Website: home-depot
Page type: account-dashboard
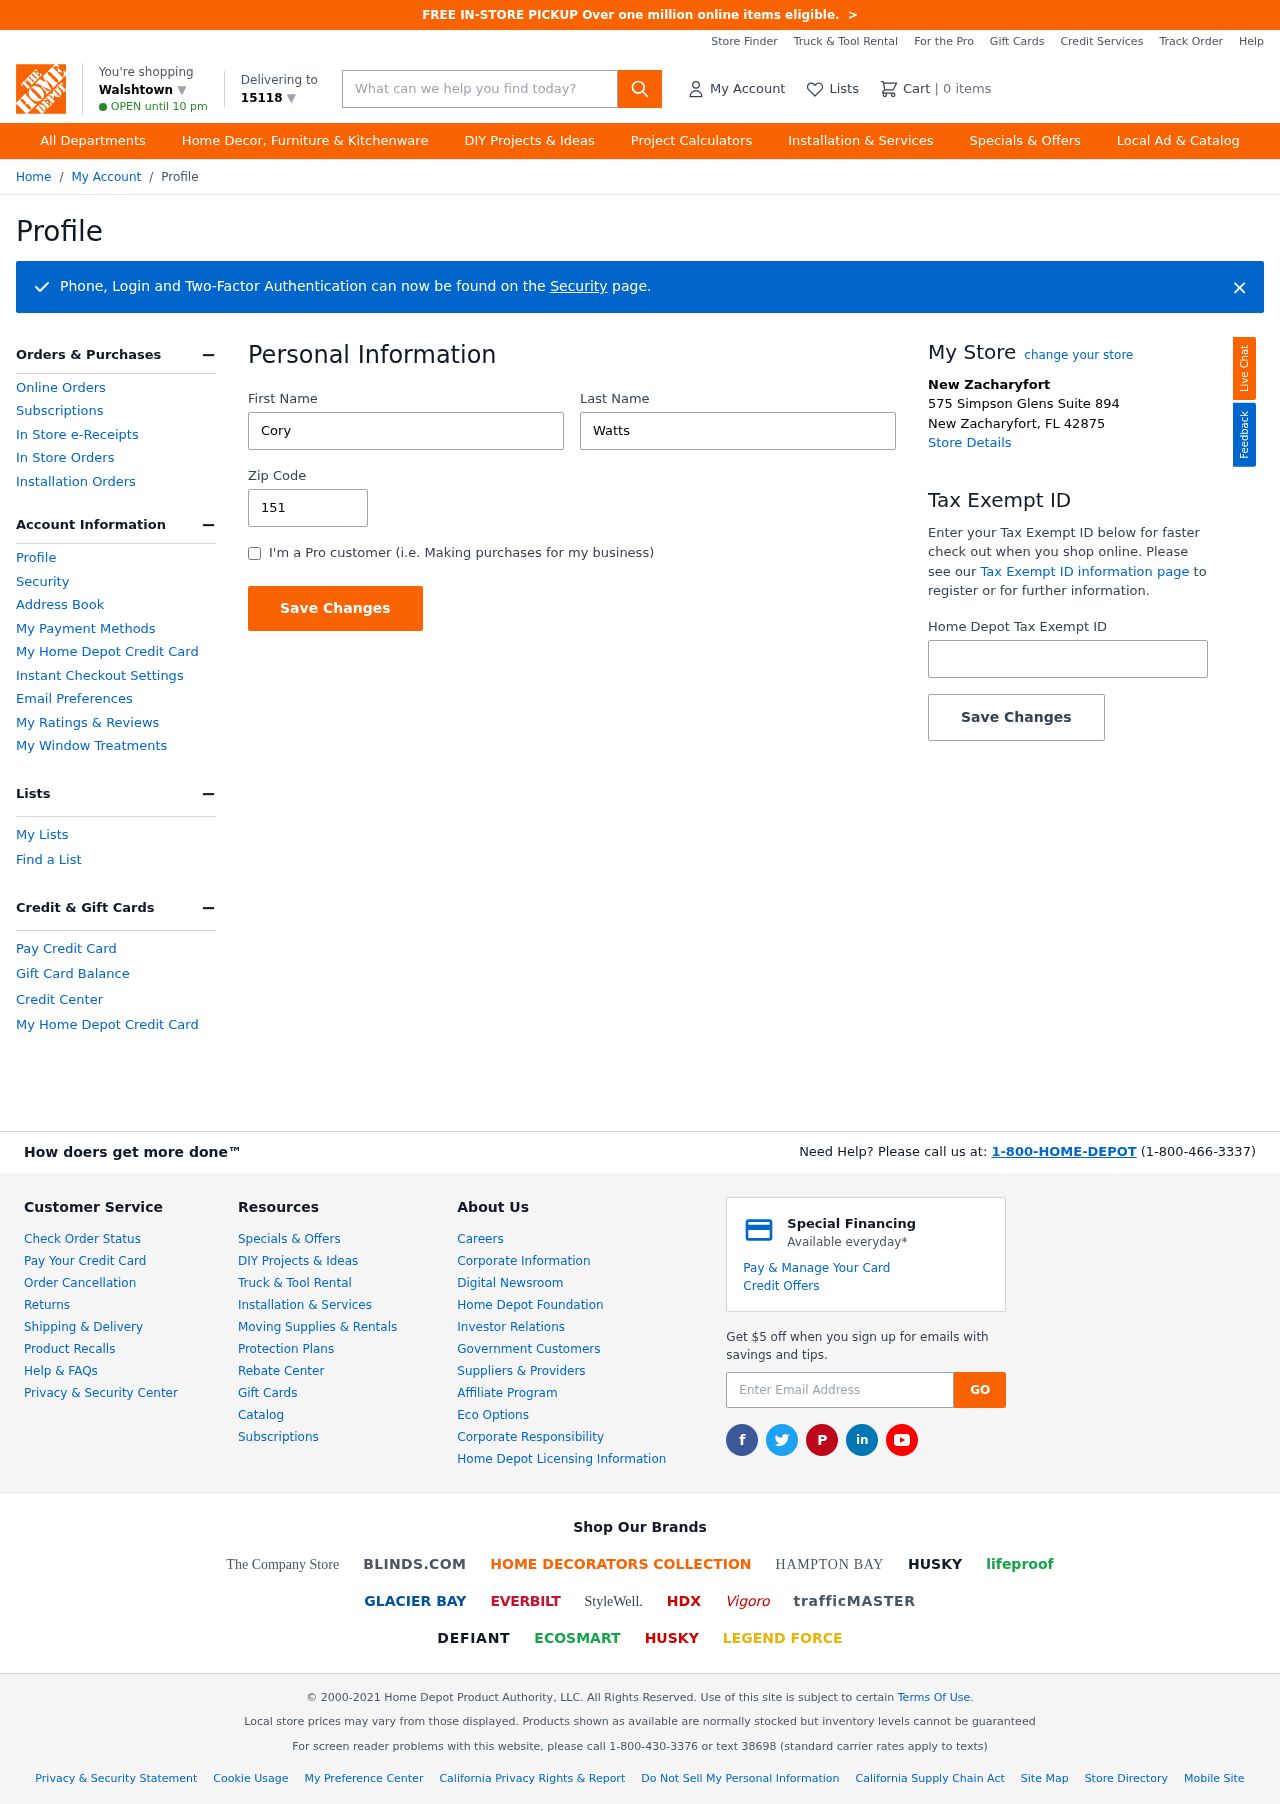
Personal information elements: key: PII_CITY
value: Walshtown ▼
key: PII_FIRSTNAME
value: Cory
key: PII_LASTNAME
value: Watts
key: PII_LOCATION1_CITY
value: New Zacharyfort
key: PII_LOCATION1_CITY_STATE_ZIP
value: New Zacharyfort, FL 42875
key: PII_LOCATION1_STREET
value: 575 Simpson Glens Suite 894
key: PII_POSTCODE
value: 15118 ▼
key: PII_POSTCODE
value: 15118
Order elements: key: ORDER_NUM_ITEMS
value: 0
Search elements: key: HEADER_SEARCH
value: What can we help you find today?